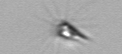
Label: Calciopappus